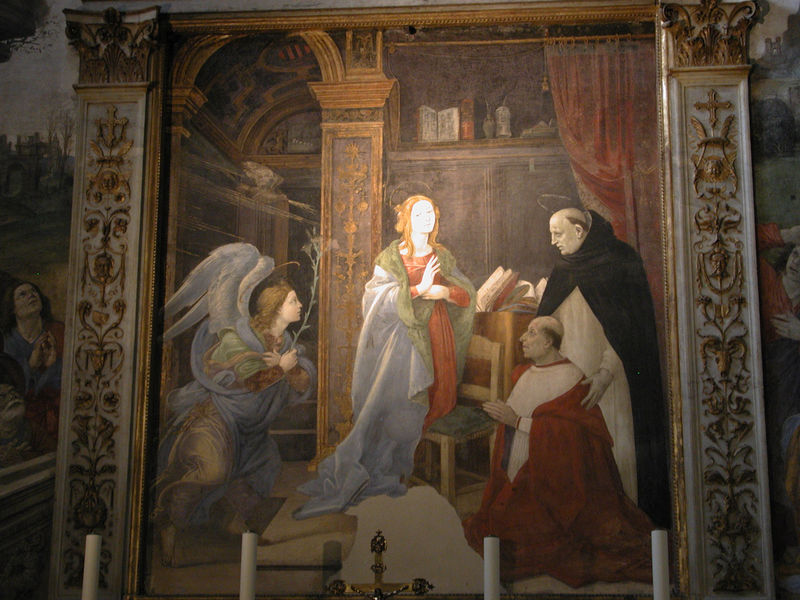
Titel: Santa Maria sopra Minerva, Cappella Carafa
Künstler: Filippino Lippi
Standort: Rom, S. Maria sopra Minerva (EU - I - Latium)
Schlagwörter: baum, blau, dunkel, flügel, mann, weiß, frau, holz, licht, männer, pfeiler, raum, stuhl, szene, säule, säulen, rot, ornament, mensch, rahmen, vorhang, gold, kutte, gewänder, pflanze, engel, schrank, perspektive, pilaster, verzierung, wandmalerei, kerzen, buch, kreuz, knien, beten, lilie, altar, heiligenschein, christlich, priester, kruzifix, mönch, heilige, fresko, heilig, maria, anbetung, altarbild, verkündigung, retabel, stifter, symbolisch, altmeiste